Interaction volume radius: 5 \u00c5
Interaction volume height: 10 \u00c5
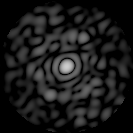
Disorder parameter: 0.8038